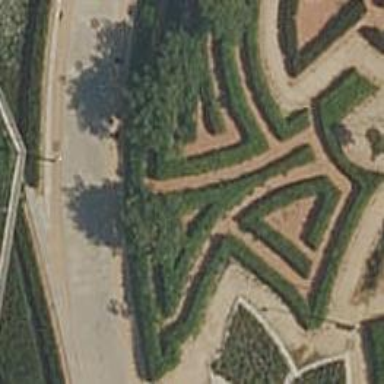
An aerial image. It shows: Hedge acting as barrier.